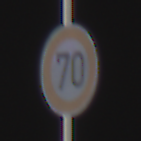
Verkehrszeichen: Geschwindigkeit70
Umgebung: Outdoor, Urban
Tageszeit: SunriseSunset
Wetter: PartlyCloudy
Licht: Natural
Jahreszeit: NotSpecified
Kontrast: LowContrast